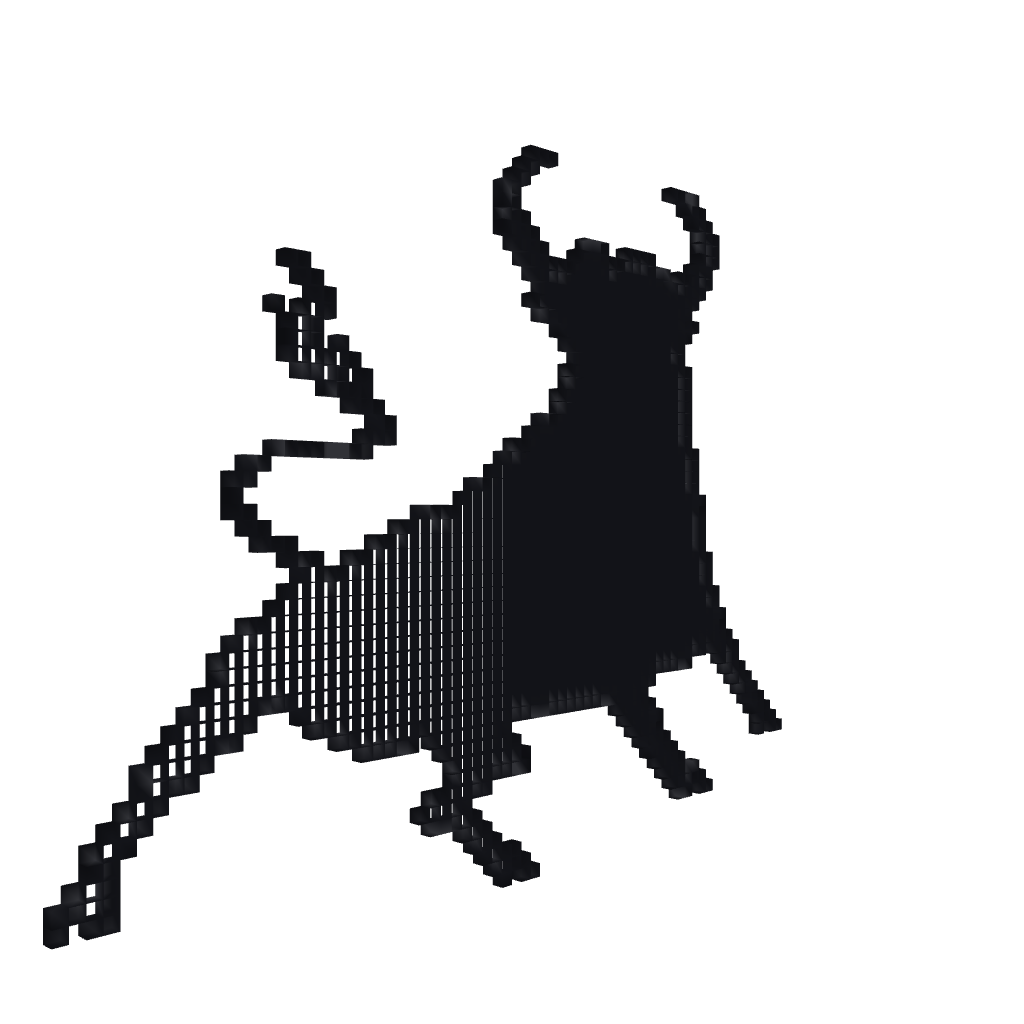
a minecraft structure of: The Toro